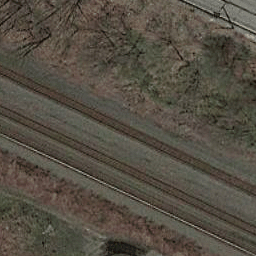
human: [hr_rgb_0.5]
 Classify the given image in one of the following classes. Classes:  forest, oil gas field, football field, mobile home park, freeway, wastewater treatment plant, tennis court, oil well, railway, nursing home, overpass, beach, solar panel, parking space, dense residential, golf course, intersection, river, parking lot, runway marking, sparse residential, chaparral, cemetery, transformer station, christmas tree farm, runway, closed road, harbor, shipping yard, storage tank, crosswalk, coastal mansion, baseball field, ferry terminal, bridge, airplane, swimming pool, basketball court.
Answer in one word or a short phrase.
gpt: railway